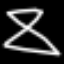
Label: hourglass